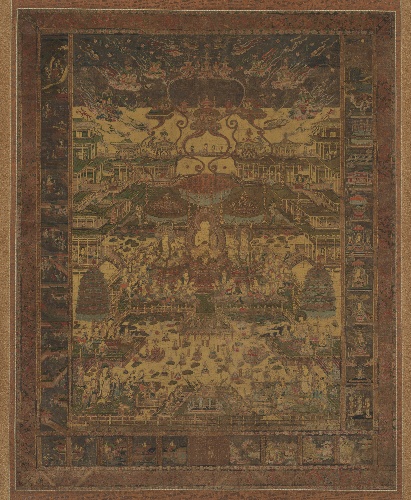
Title: 当麻曼荼羅図|Taima Mandala
Date: 14th century
Object type: Hanging scroll
Classification: Paintings
Medium: Hanging scroll; ink, color, and gold on silk
Culture: Japan
Period: Kamakura period (1185–1333)
Dimensions: Image: 36 1/8 x 28 5/8 in. (91.8 x 72.7 cm)
Overall with mounting: 74 1/2 x 36 3/4 in. (189.2 x 93.3 cm)
Overall with knobs: 74 1/2 x 38 3/8 in. (189.2 x 97.5 cm)
Department: Asian Art
Credit line: Rogers Fund, 1957
Accession year: 1957
Repository: Metropolitan Museum of Art, New York, NY
Tags: Buddhism|Buddha|Palaces|Bodhisattvas|Dancers|Musicians